Question: I'm using this tutorial to implement facebook login etc.
<URL>
I have added new fragment in this to show list of friends. Now when I press back button on my newly added fragment it takes me to the SPLASH fragment, I want same behaviour on back button on action bar. Means when I'm on my new fragment it shows me a back button on action bar. And pressing that back button takes me back to the SPLASH screen.

'''
private void showFragment(int fragmentIndex, boolean addToBackStack) {
FragmentManager fm = getSupportFragmentManager();
FragmentTransaction transaction = fm.beginTransaction();
for (int i = 0; i < fragments.length; i++) {
if (i == fragmentIndex) {
transaction.show(fragments[i]);
} else {
transaction.hide(fragments[i]);
}
}
if (addToBackStack) {
transaction.addToBackStack(null);
}
transaction.commit();
}
'''
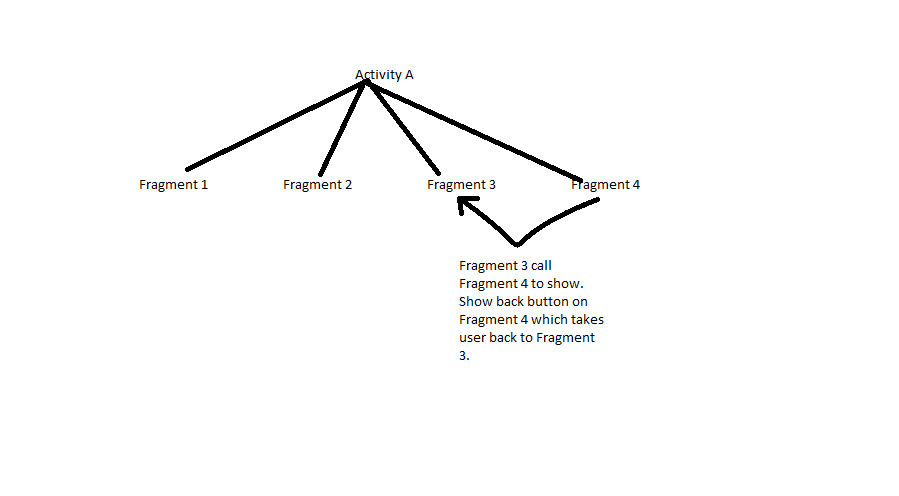
Answer: You can do that by two ways :
. Inside your fragment
'''
@Override
public void onDetach()
{
super.onDetach();
PUT YOUR CODE HERE
}
'''
This will called when fragment will be finished.
. Just add 'addToBackStack' while you are transitioning between your fragments like below:
'''
fragmentManager.beginTransaction().replace(R.id.content_frame,fragment).addToBackStack("tag").commit();
'''
if you write addToBackStack(null) , it will handle it by itself but if you give a tag , you should handle it manually.
for doing transactions
'''
FragmentTransaction fragmentTransaction = getActivity().getSupportFragmentManager().beginTransaction();
Fragment scheduleFragment = new ScheduleFragment();
fragmentTransaction.replace(R.id.content_container, scheduleFragment, "scheduleFragment");
fragmentTransaction.addToBackStack("scheduleFragment");
fragmentTransaction.commit();
'''
@Yawar actionbar is on activity only and this will added on activity it will be called evertime when u press actionbar home button-->
'''
@Override
public boolean onOptionsItemSelected(MenuItem item) {
switch (item.getItemId()) {
case android.R.id.home:
// app icon in action bar clicked; goto parent activity.
this.finish();
return true;
default:
return super.onOptionsItemSelected(item);
}
}
'''